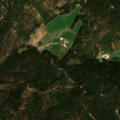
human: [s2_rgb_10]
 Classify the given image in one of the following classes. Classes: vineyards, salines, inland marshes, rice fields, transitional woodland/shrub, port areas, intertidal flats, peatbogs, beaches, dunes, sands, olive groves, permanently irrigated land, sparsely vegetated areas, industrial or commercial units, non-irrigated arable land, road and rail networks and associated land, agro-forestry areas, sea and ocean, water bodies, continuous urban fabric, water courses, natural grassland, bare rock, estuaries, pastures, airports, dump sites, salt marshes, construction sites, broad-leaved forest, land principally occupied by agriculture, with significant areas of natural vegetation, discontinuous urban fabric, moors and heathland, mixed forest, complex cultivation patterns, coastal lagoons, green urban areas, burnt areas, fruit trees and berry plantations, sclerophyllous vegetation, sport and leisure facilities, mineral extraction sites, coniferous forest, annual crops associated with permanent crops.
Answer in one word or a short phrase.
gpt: land principally occupied by agriculture, with significant areas of natural vegetation, coniferous forest, mixed forest